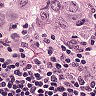
Metastatic tissue present: yes